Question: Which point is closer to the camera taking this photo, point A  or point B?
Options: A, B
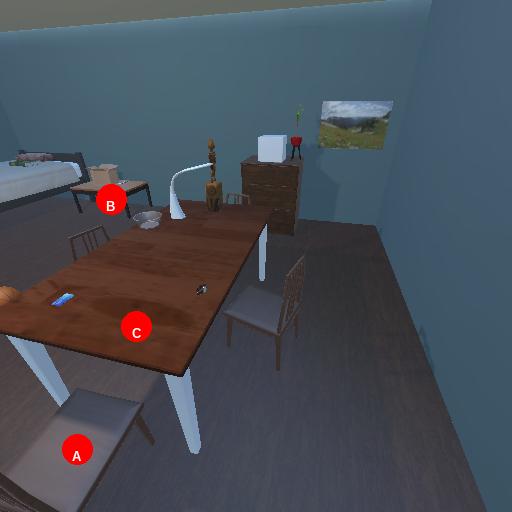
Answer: A